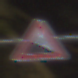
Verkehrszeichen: Gefaelle10
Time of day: Midday
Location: Outdoor (Urban)
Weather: Clear
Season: NotSpecified
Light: Natural